Field crop: maize
Growth stage: 2
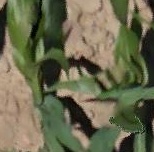
Species: maize